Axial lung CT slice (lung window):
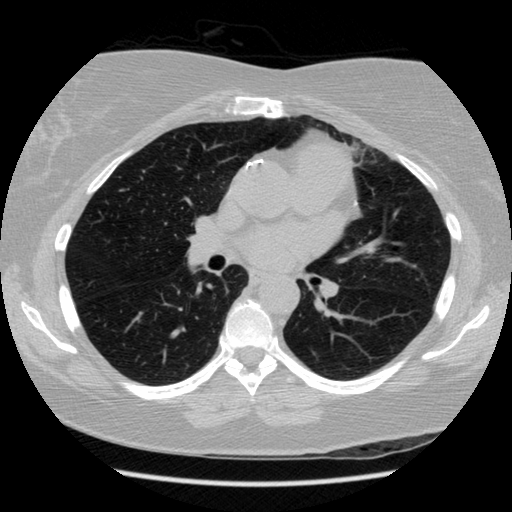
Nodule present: no